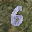
Label: 6